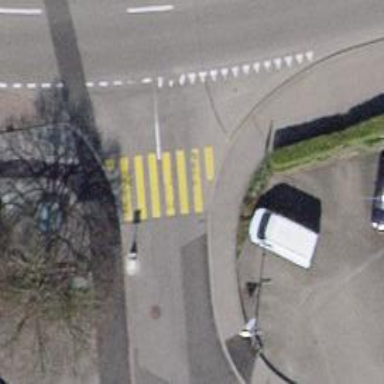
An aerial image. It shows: Flagpole which is man-made.